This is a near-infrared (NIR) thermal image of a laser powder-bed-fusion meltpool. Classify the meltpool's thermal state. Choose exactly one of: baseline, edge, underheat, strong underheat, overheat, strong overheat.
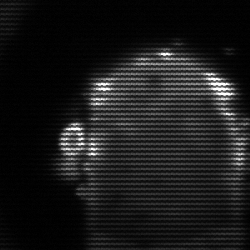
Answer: baseline